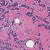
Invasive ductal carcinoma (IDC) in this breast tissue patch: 1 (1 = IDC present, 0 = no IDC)